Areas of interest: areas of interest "Traffic and Vehicle Management"
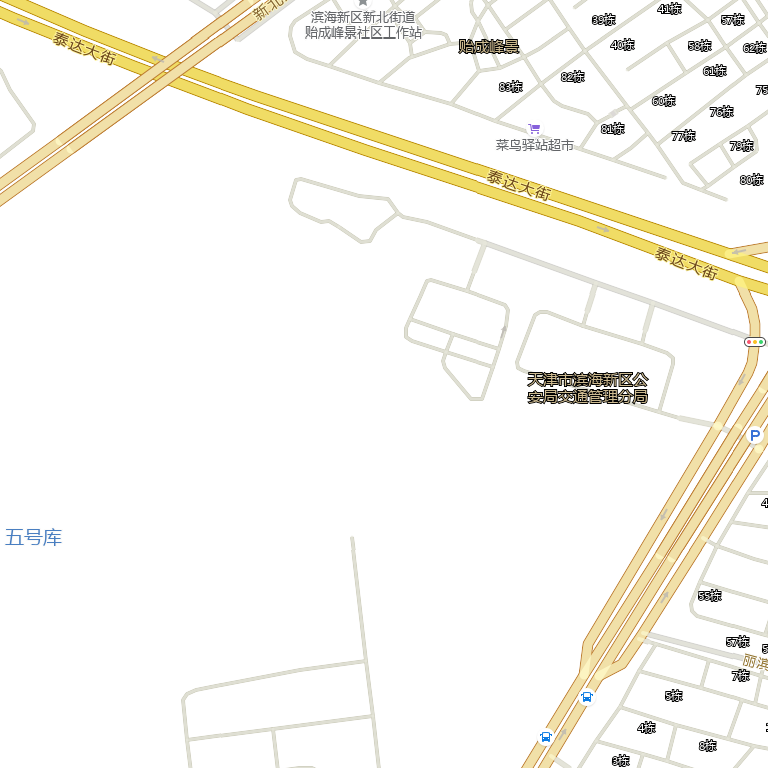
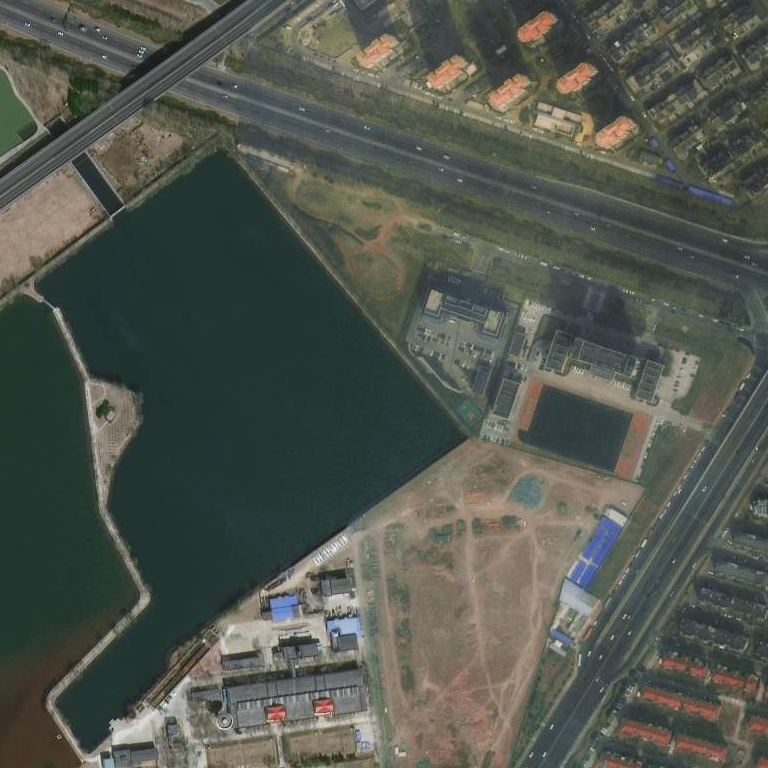